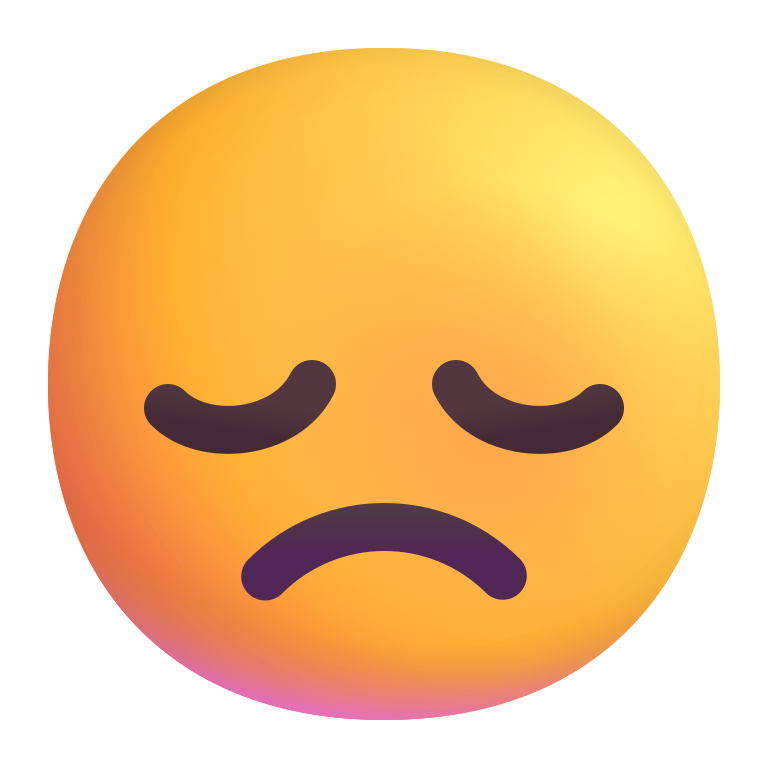
disappointed face color